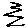
Label: zigzag